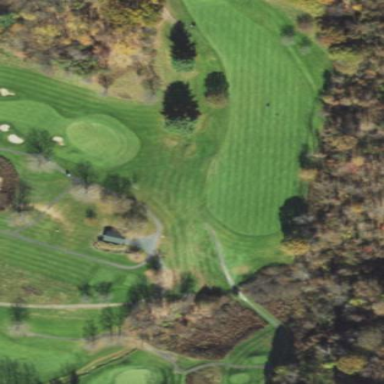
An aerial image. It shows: Golf pitch.